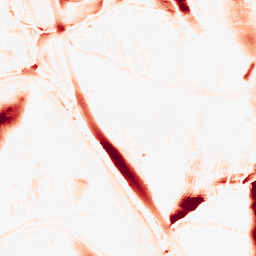
Category: morphological
Decomposition family: morphological_ellipse
Decomposition parameters: operation: opening
width: 20
height: 50
Upsampling method: bspline
Upsampling parameters: scale: 8
Upsampling scale: 8